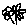
Label: flower